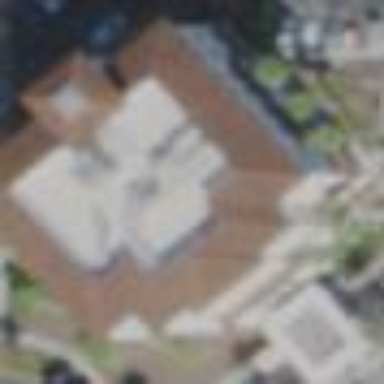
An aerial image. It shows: Building.